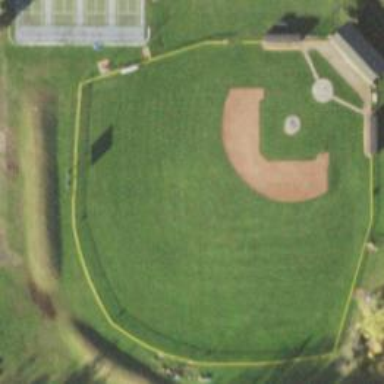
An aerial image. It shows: Baseball pitch for leisure land activities.